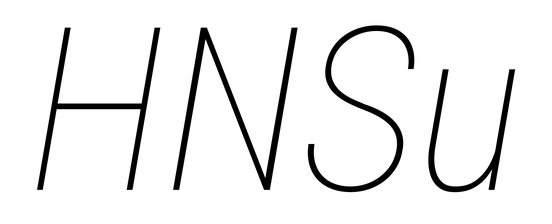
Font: Roboto-Italic_Condensed_Thin_Italic